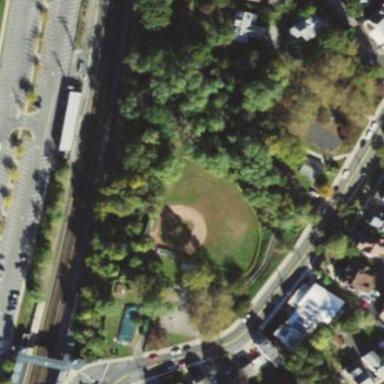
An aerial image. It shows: Baseball pitch for leisure land activities.